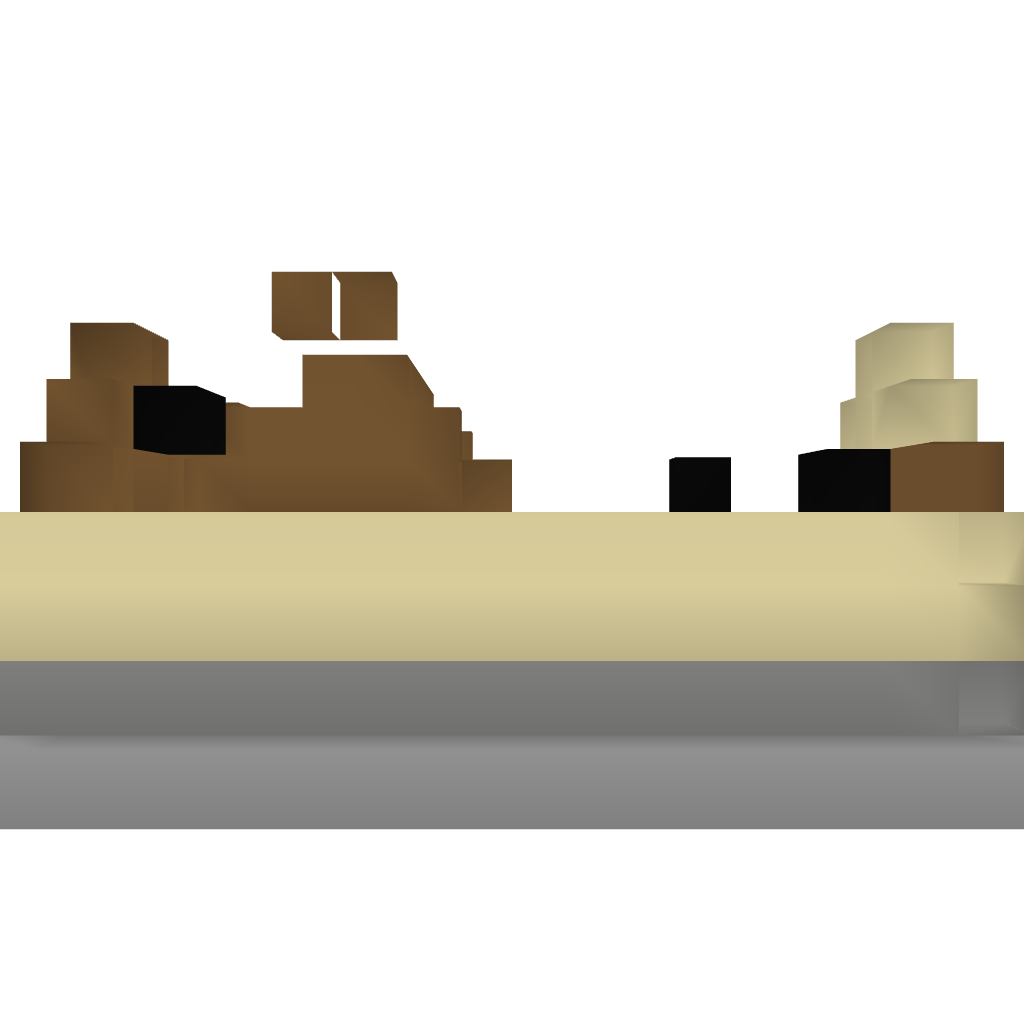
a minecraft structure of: Ultima Online Housing - Large House with Patio